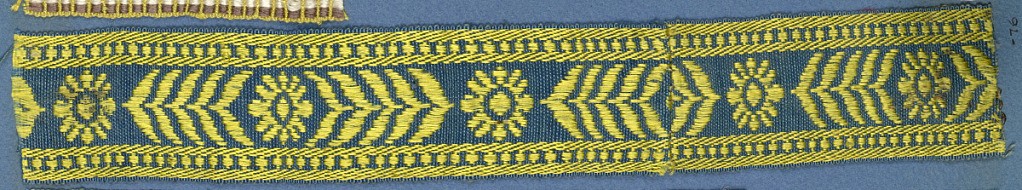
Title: Trimming
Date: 1800–1810
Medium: silk Technique: woven
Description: Yellow and blue trimming fragment in a design of an open flower with chevron-like leaves at either side.